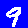
Digit: 9